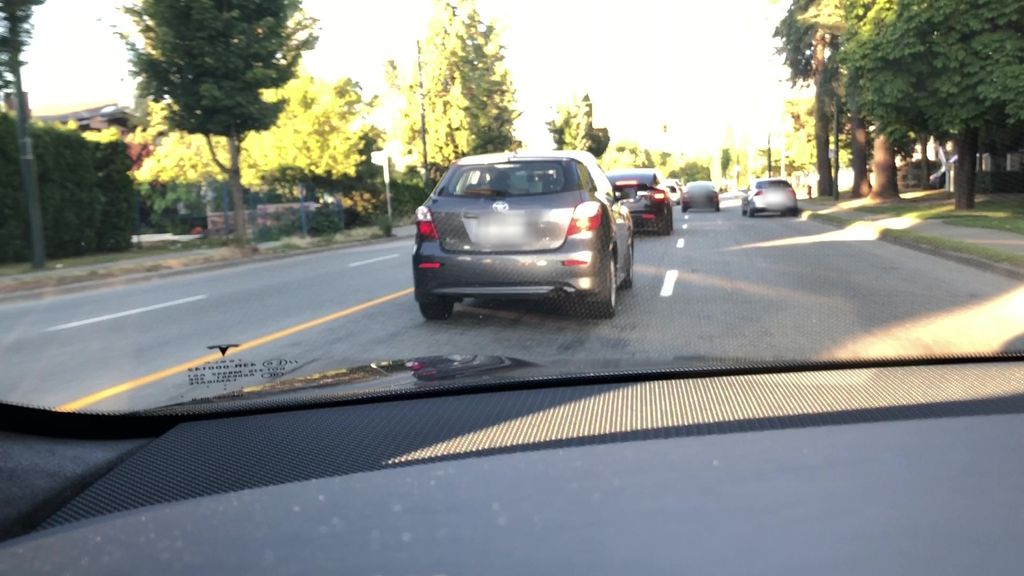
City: vancouver